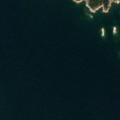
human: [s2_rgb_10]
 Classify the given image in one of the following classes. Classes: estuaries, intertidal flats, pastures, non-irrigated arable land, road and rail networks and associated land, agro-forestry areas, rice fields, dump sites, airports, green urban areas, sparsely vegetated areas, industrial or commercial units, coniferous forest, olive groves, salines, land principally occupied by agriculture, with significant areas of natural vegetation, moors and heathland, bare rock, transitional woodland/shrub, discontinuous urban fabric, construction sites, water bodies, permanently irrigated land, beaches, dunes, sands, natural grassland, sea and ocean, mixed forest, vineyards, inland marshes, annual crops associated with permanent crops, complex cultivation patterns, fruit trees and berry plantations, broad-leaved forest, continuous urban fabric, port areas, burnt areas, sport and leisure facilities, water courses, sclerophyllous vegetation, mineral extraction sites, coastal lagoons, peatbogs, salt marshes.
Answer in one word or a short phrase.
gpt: mixed forest, sea and ocean